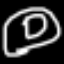
Label: donut